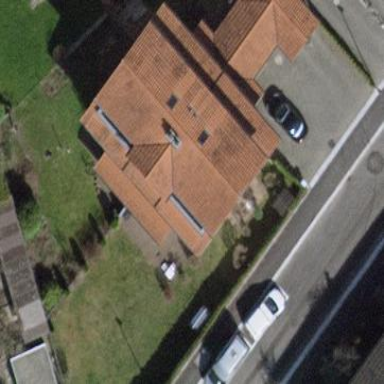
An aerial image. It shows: Terrace building with gabled roof.